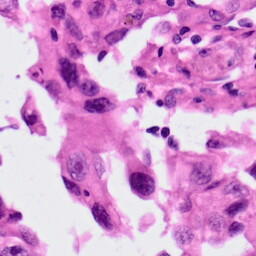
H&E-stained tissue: Lung